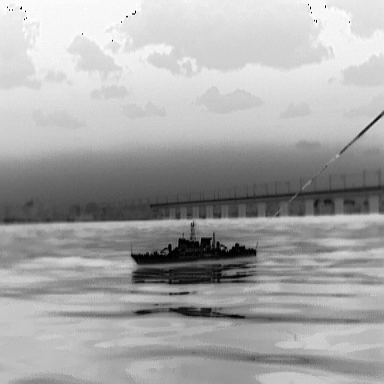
There is a warship in the infrared image.